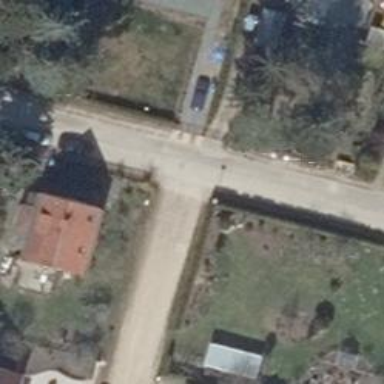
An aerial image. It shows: Driveway leading to service road.